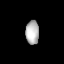
Tissue: lung
Cell type: Endothelial cells
Senescence score: 0.5894
Nuclear area (px): 316
Mean DAPI intensity: 178.968